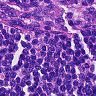
Metastatic tissue present: no